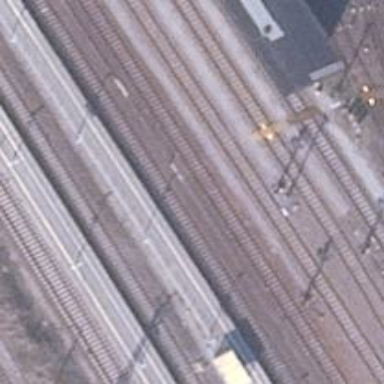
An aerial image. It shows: Railway signal.